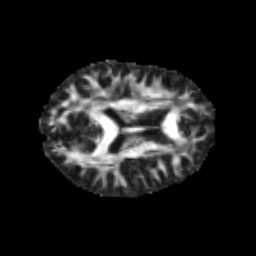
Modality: FA
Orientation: axial
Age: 23
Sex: male
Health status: healthy